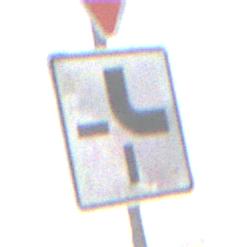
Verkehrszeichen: VerlaufVorfahrtsstrasse4
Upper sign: VorfahrtGewaehren
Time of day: MorningAfternoon
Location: Outdoor (Suburban)
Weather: PartlyCloudy
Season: NotSpecified
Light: Natural